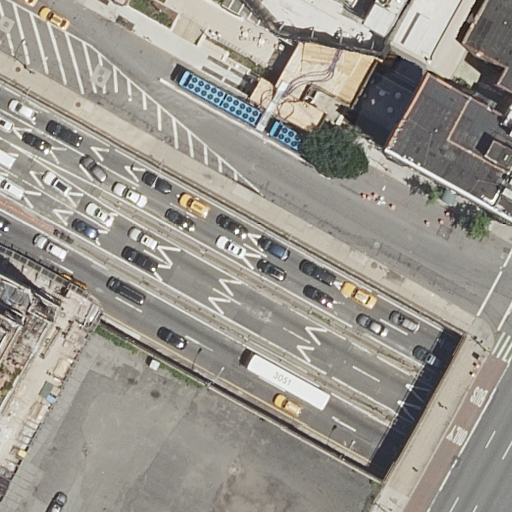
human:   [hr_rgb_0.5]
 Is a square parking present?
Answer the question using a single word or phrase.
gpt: no

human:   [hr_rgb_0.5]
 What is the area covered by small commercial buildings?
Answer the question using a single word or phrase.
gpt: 0m2

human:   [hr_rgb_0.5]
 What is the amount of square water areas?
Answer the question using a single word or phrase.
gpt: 0

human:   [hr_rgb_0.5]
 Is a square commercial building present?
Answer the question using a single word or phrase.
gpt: no

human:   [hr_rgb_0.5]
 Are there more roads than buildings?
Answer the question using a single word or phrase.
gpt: yes

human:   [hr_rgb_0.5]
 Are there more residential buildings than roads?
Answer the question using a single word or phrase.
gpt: no

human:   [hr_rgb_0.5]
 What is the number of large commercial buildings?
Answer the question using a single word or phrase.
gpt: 0

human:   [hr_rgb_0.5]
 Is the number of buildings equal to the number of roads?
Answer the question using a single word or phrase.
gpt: no

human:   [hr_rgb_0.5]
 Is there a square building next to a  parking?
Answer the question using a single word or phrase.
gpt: no

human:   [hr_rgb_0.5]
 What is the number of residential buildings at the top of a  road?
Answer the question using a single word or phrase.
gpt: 4

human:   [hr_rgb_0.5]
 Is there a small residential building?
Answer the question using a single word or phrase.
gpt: yes

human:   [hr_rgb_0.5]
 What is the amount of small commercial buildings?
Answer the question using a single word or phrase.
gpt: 0

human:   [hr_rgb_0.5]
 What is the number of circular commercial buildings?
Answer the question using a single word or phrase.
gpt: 0

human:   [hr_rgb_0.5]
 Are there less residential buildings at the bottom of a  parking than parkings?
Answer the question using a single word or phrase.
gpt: yes

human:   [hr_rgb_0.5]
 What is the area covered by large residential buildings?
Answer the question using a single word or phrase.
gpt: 1390m2

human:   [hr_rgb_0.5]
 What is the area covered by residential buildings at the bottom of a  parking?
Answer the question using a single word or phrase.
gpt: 0m2

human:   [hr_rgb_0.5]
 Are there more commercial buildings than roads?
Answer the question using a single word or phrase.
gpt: no

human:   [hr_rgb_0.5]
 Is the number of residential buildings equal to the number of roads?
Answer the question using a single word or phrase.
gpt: no

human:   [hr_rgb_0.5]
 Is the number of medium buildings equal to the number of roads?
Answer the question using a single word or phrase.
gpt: no

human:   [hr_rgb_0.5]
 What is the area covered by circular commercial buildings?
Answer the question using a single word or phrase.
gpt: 0m2

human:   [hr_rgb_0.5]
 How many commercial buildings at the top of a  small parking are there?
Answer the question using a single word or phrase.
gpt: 0

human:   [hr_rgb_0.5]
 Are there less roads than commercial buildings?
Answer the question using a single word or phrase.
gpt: no

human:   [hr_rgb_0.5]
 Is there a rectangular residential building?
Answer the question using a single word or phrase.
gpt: yes

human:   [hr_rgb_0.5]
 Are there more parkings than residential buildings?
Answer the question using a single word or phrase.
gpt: no

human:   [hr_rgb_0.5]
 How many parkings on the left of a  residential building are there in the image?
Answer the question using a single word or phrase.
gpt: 1

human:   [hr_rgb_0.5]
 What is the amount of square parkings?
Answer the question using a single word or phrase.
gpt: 0

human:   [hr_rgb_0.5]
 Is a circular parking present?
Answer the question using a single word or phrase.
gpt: no

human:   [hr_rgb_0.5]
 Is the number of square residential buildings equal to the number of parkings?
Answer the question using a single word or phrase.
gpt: no

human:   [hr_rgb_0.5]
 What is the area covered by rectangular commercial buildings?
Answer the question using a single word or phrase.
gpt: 0m2

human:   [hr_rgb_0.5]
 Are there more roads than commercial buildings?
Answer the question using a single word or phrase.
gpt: yes

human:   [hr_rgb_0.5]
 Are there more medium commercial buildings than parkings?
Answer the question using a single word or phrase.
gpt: no

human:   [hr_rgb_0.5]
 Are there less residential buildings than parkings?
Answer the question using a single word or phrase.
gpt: no

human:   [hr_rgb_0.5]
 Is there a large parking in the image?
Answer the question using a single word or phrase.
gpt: no

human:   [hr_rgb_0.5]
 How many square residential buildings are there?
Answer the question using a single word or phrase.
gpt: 0

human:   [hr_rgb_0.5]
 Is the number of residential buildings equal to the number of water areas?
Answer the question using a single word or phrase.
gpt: no

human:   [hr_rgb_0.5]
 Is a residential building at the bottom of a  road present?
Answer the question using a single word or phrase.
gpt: yes